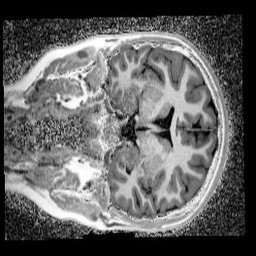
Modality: UNIT1_denoised
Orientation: coronal
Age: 13
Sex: female
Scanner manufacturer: siemens
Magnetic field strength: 3 T
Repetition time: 4 s
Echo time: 0.00299 s